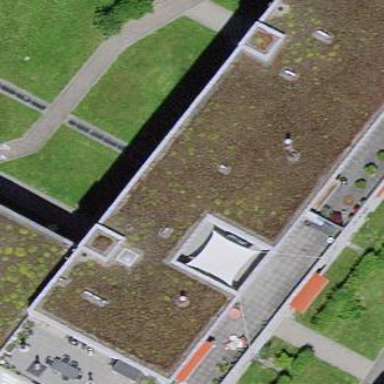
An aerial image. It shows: Building part with flat roof.